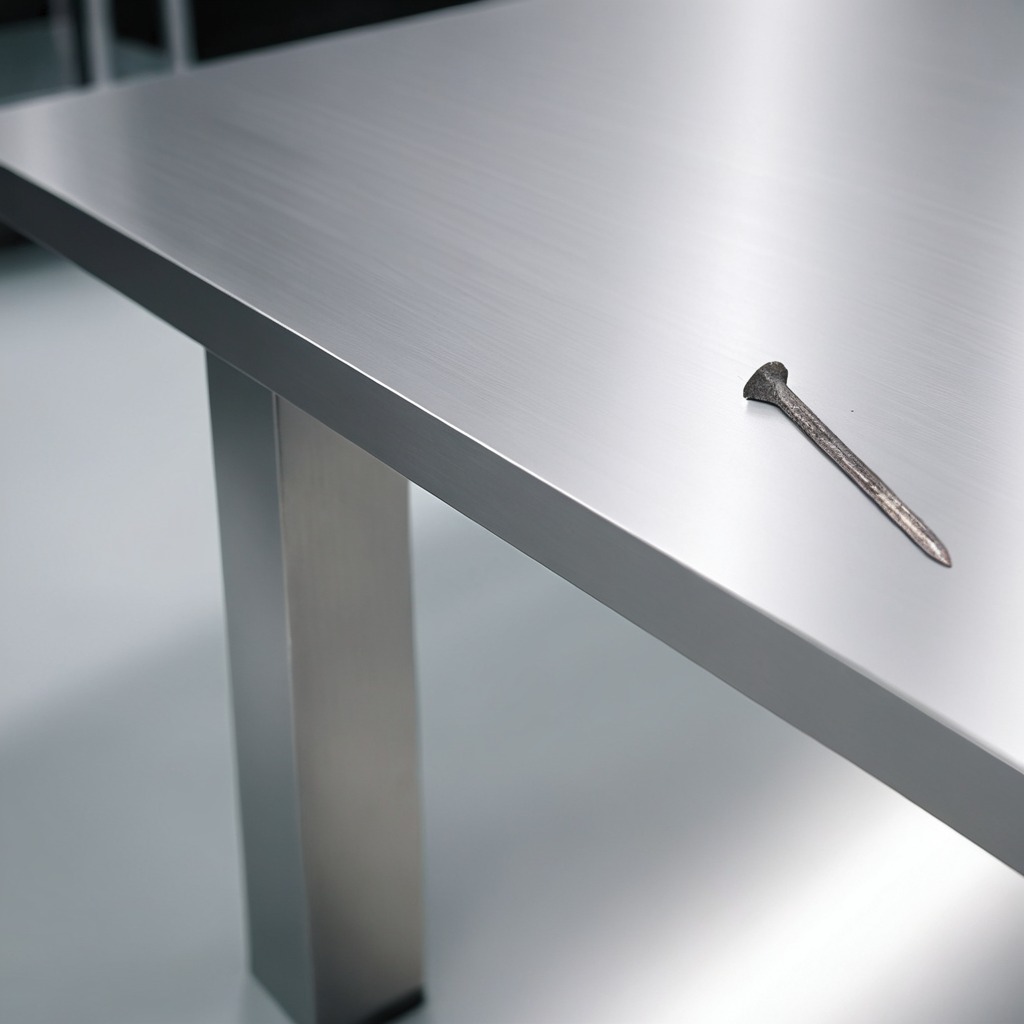
An iron nail is lying on the stainless steel table in a high-end prototyping lab.